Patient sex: M
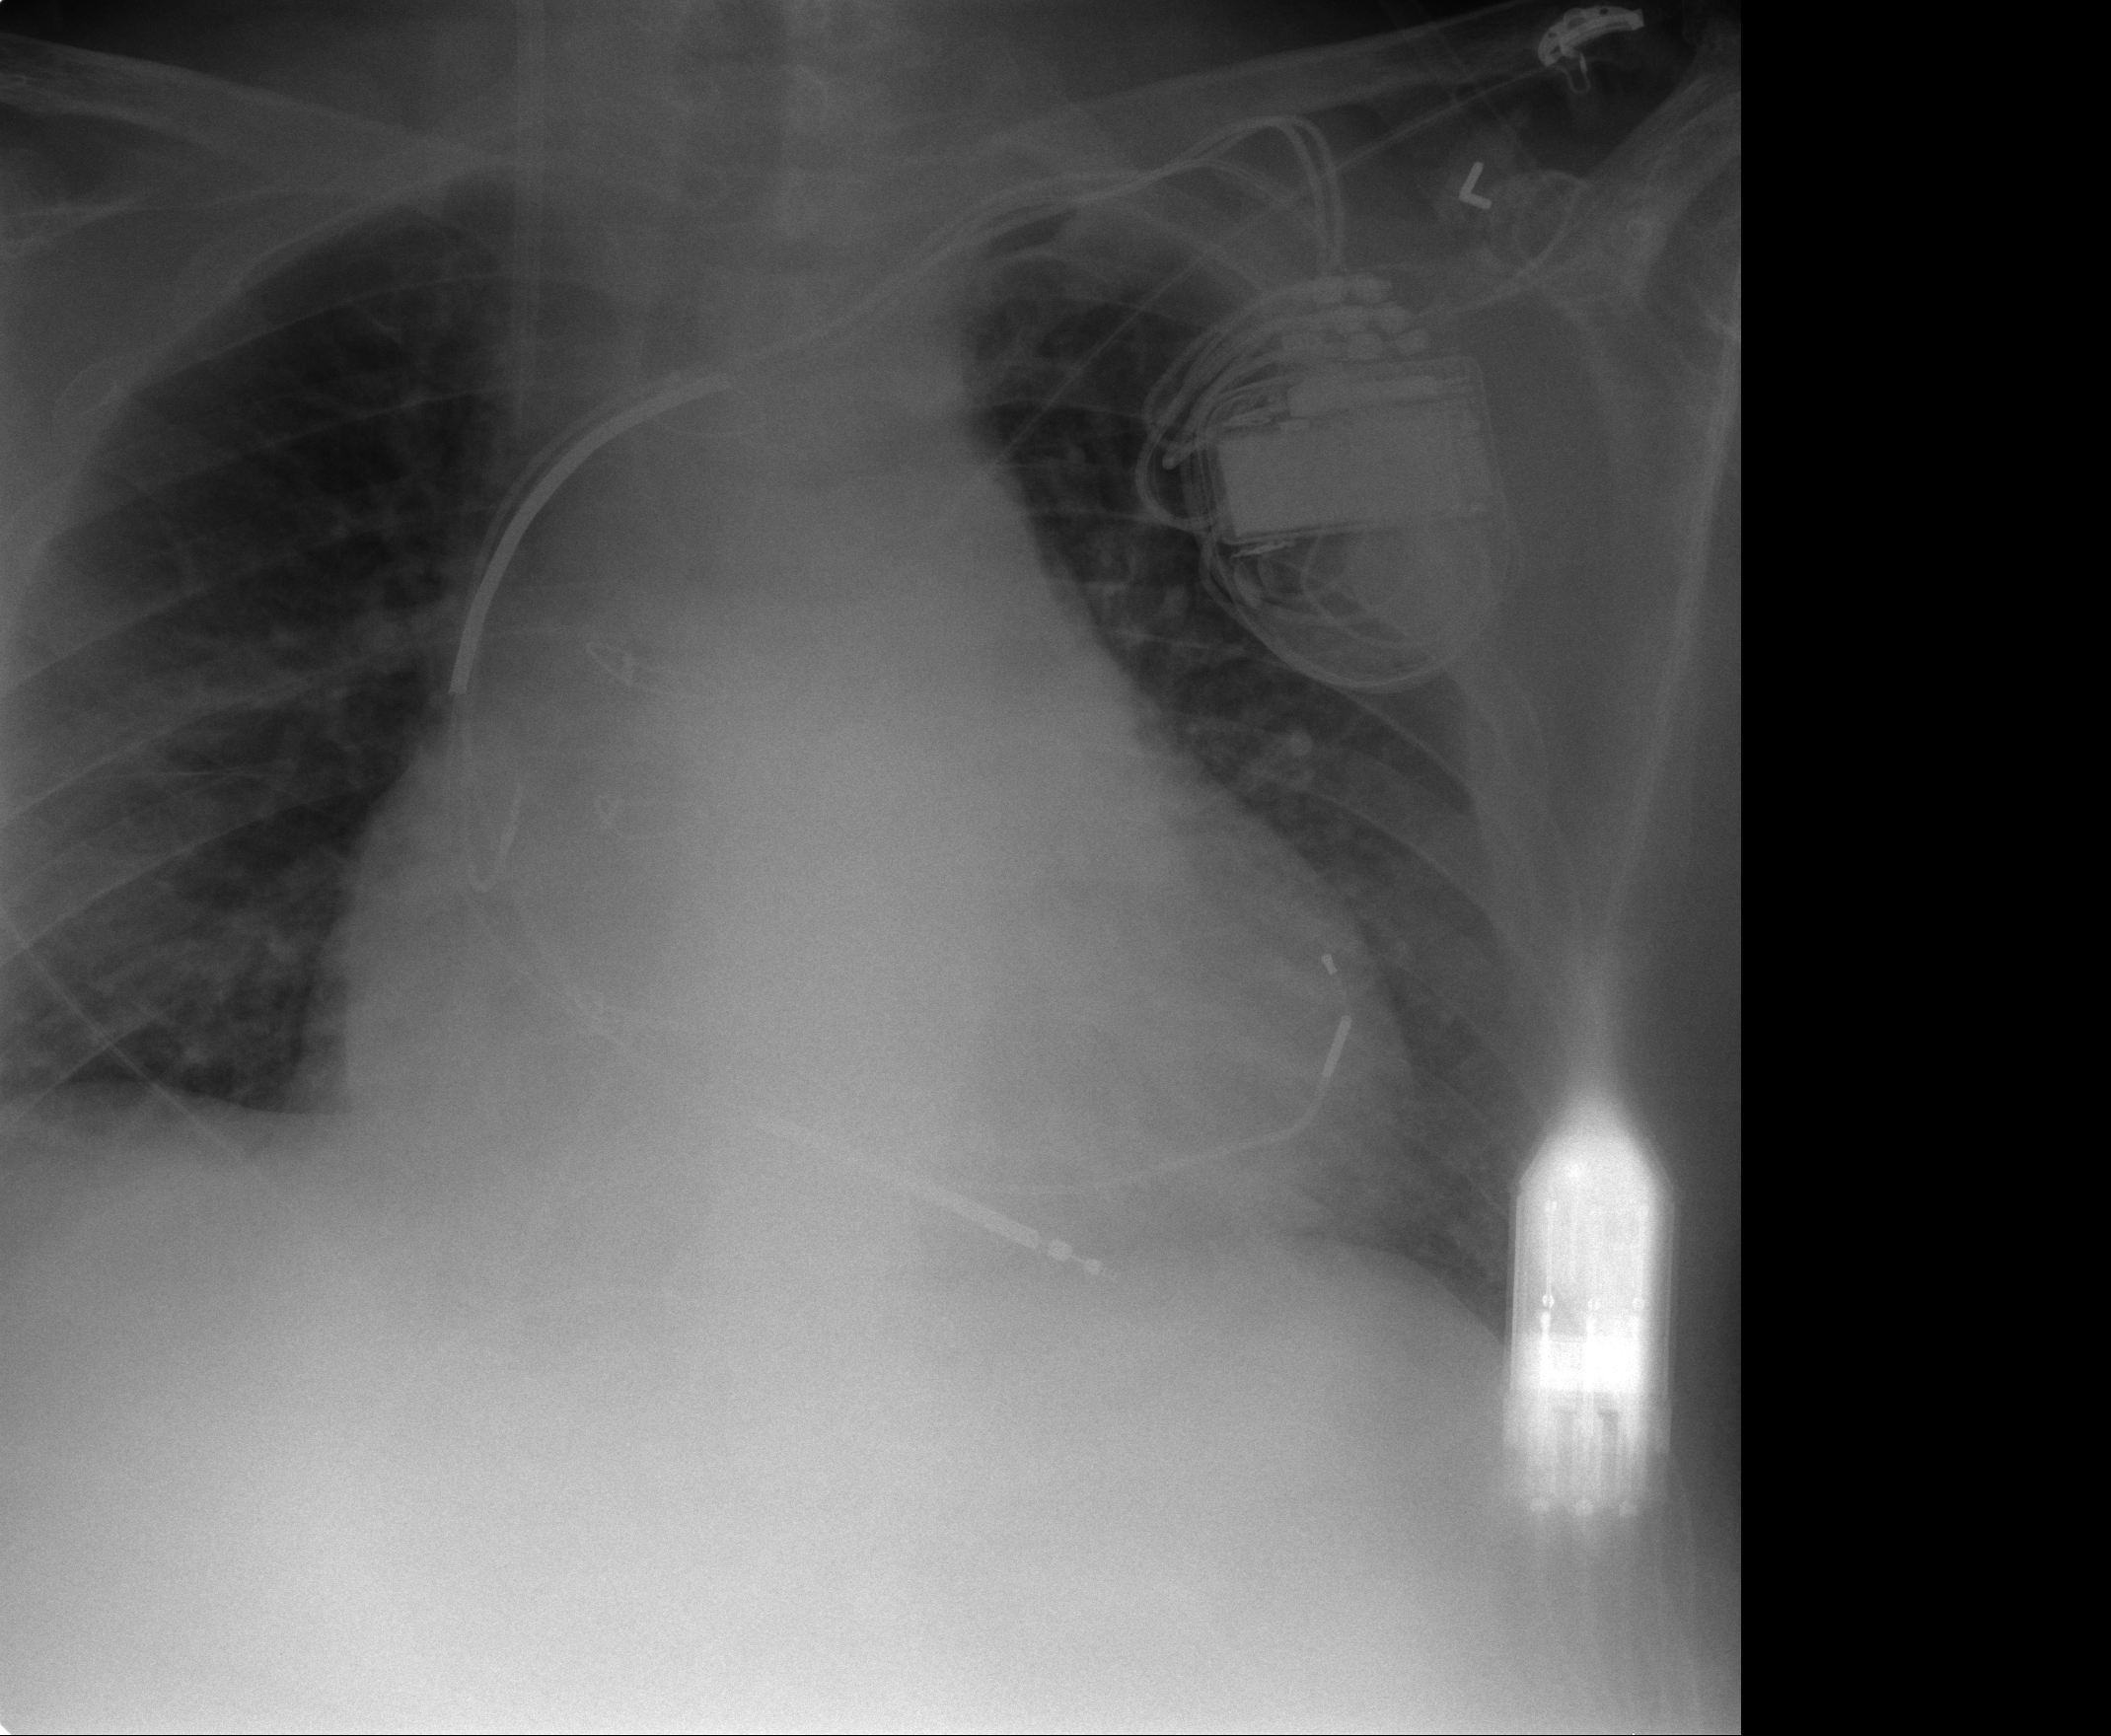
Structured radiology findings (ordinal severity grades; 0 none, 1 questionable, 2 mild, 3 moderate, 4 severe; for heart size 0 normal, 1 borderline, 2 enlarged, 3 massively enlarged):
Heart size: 2
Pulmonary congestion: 1
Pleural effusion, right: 0
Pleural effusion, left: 0
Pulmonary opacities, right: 1
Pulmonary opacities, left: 0
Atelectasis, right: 0
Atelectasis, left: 0